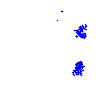
Particle: electron